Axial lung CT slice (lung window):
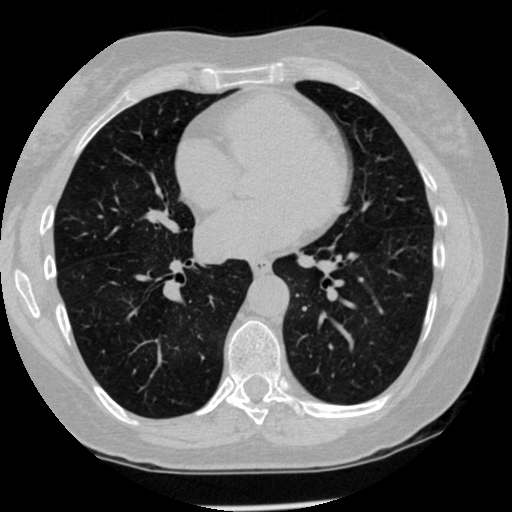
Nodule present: no